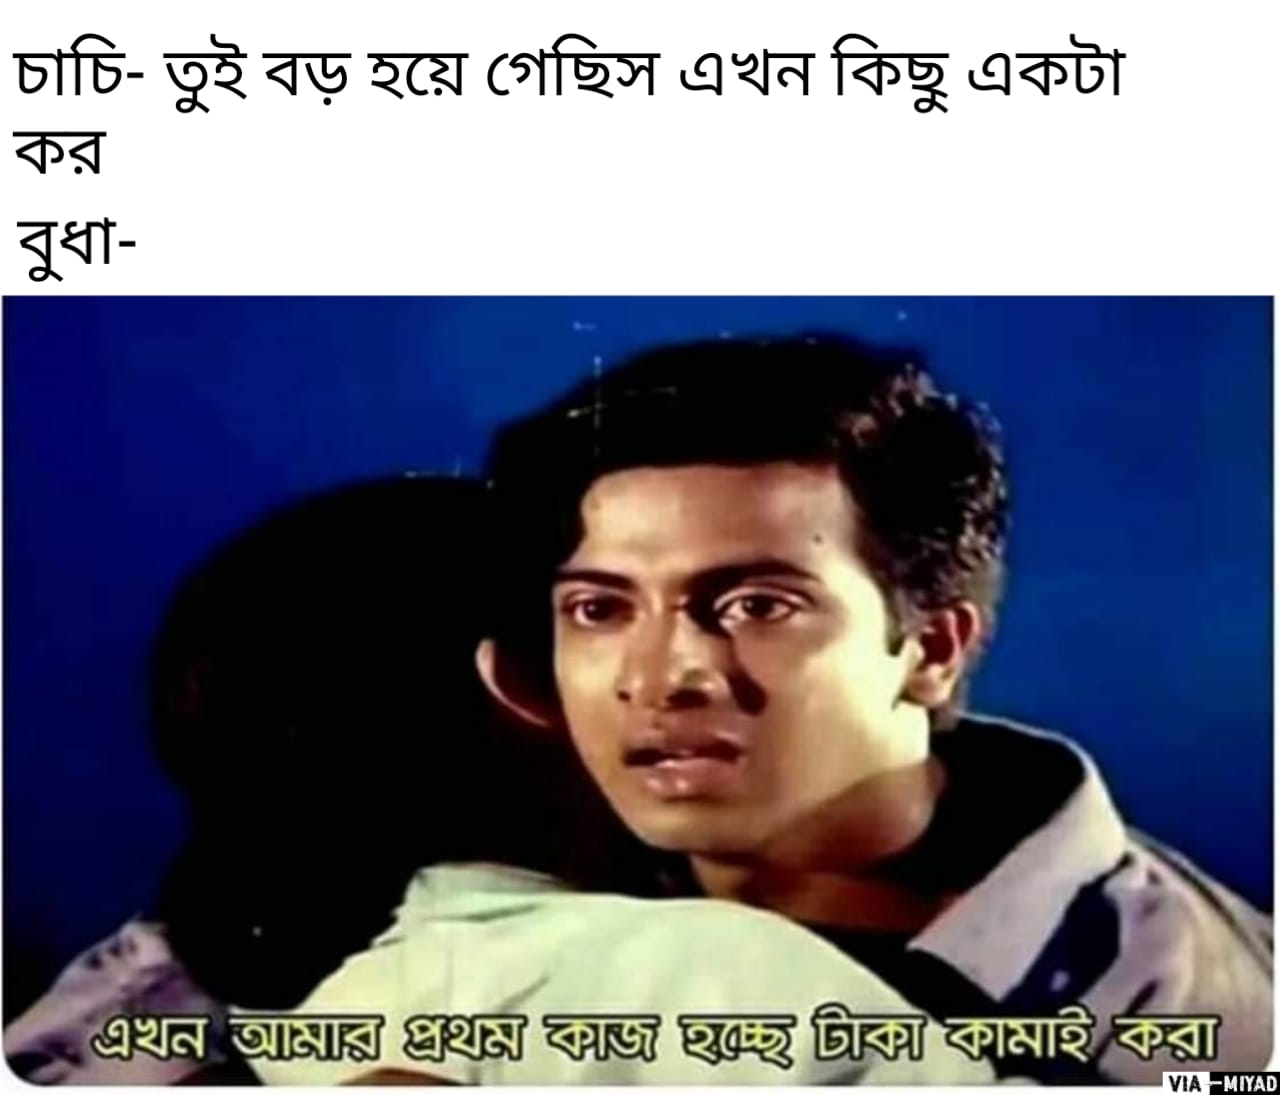
Caption: চাচি - তুই বড় হয়ে গেছিস এখন কিছু একটা কর    বুধা -     এখন আমার প্রথম কাজ হচ্ছে টাকা কামাই করা
Label: non-hate